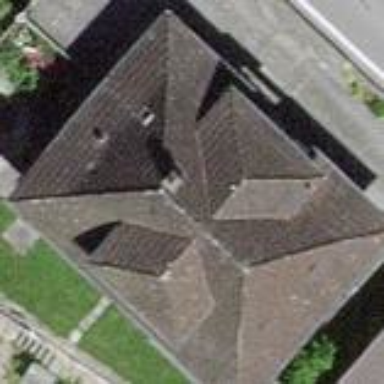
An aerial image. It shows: Residential building.